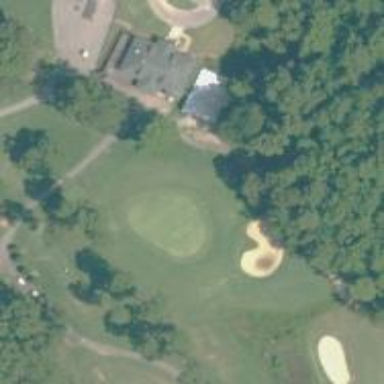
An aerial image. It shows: Path designated for golf carts.